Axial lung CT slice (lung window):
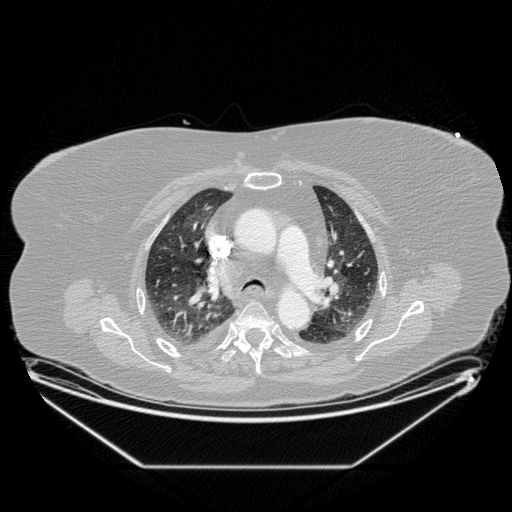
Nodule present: no